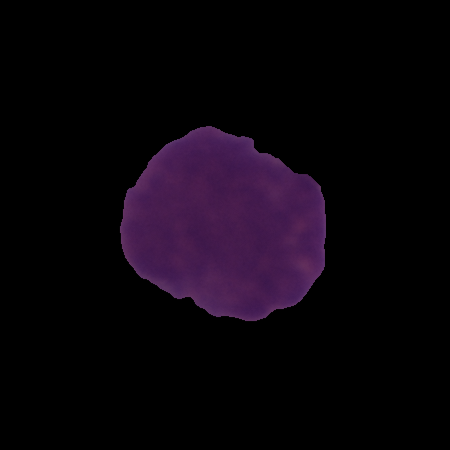
Label: healthy